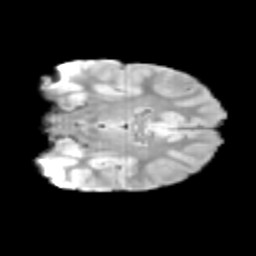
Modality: T2w
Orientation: coronal
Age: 9
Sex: female
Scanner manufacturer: siemens
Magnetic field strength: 3 T
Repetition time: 3.8 s
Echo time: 0.07 s